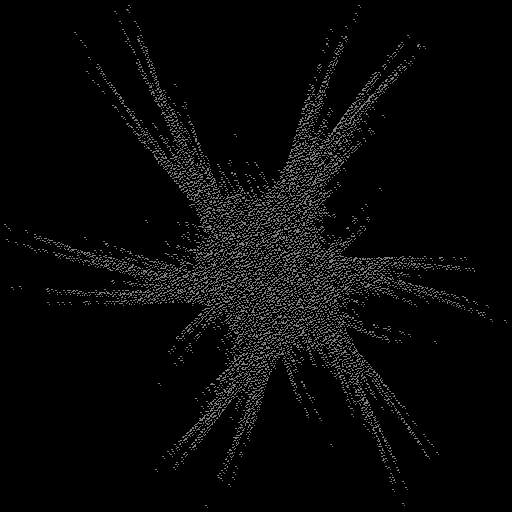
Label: gaku